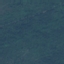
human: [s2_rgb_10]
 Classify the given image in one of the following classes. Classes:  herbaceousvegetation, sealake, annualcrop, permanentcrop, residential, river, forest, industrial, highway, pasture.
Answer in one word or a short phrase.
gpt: Forest